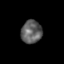
Tissue: skin
Cell type: Epithelial cells
Senescence score: 0.2463
Nuclear area (px): 468
Mean DAPI intensity: 96.598